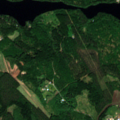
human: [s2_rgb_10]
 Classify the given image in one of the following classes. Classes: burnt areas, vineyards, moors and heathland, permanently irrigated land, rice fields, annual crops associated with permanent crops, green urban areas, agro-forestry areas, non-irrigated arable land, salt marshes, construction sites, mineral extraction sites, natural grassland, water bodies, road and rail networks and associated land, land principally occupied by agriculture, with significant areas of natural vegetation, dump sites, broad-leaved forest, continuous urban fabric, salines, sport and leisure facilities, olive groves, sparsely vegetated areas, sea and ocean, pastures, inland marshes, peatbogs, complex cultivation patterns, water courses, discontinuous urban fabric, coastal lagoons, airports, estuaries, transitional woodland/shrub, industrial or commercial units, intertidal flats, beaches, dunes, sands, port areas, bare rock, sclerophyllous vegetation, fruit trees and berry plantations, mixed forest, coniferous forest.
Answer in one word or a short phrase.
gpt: land principally occupied by agriculture, with significant areas of natural vegetation, mixed forest, water bodies